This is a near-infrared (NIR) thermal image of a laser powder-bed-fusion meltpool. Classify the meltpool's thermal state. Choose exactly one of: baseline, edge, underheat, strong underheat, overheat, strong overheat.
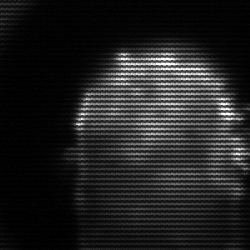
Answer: baseline